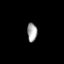
Tissue: prostate
Cell type: Fibroblasts
Senescence score: 0.8024
Nuclear area (px): 181
Mean DAPI intensity: 163.912